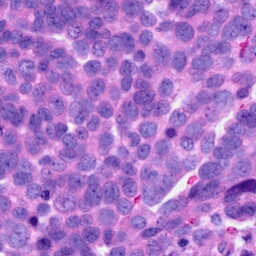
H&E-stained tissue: Ovarian